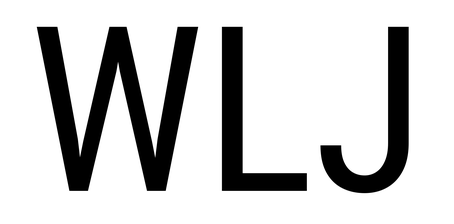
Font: Roboto_Condensed_Regular